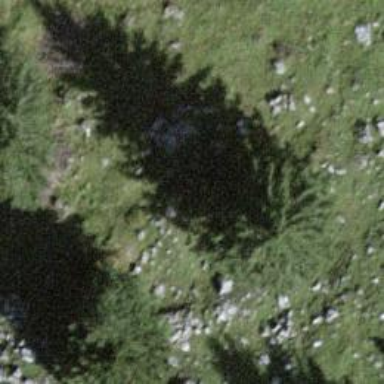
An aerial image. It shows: Evergreen tree with needle-leaved leaves.